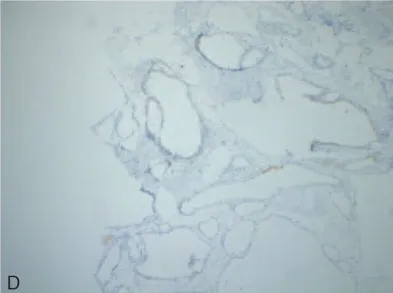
With positive staining for D2-40. Supported the diagnosis of pancreatic hemolymphangioma.
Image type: pathology (immunostaining)